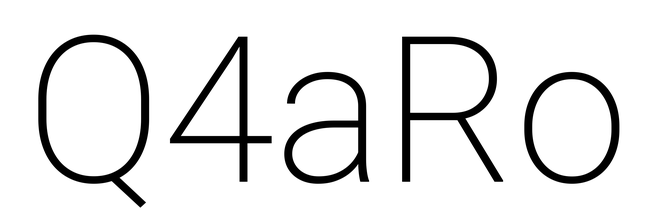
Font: Roboto_ExtraLight